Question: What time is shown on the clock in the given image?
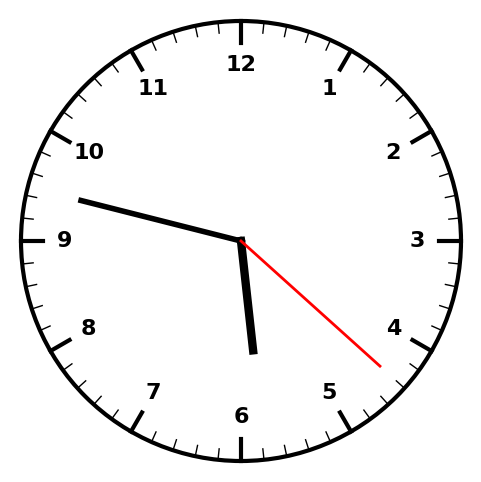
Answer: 05:47:22